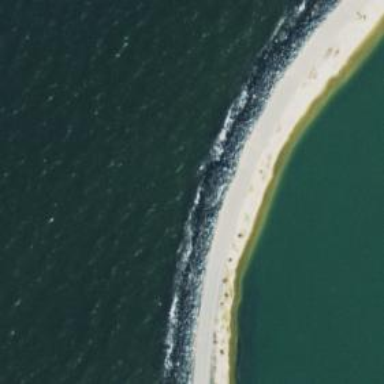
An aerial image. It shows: Breakwater structure.